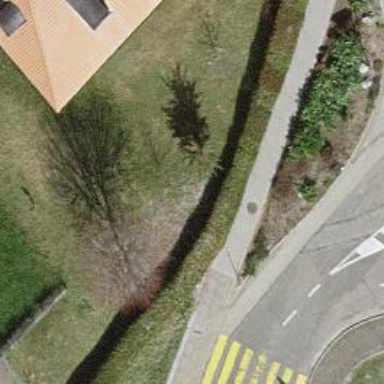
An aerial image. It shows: Hedge acting as barrier.